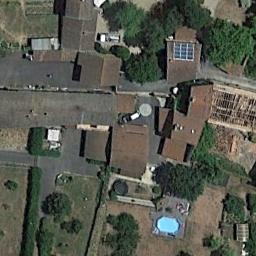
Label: medium_residential